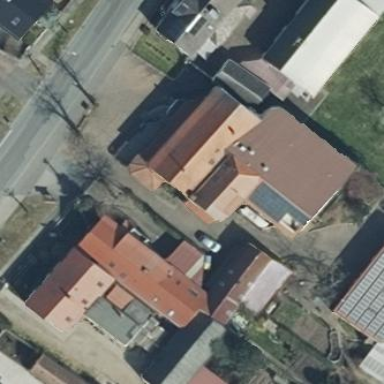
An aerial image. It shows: Restaurant building.